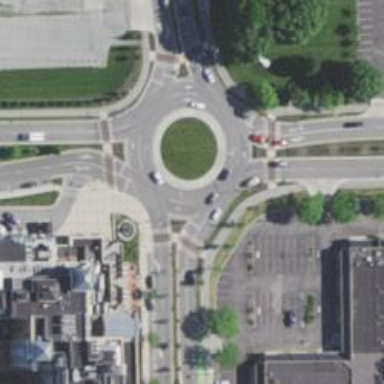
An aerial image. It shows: Asphalt road that is secondary route leading to roundabout.